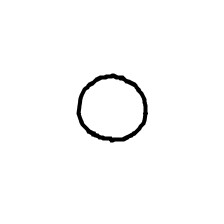
Shape: circle